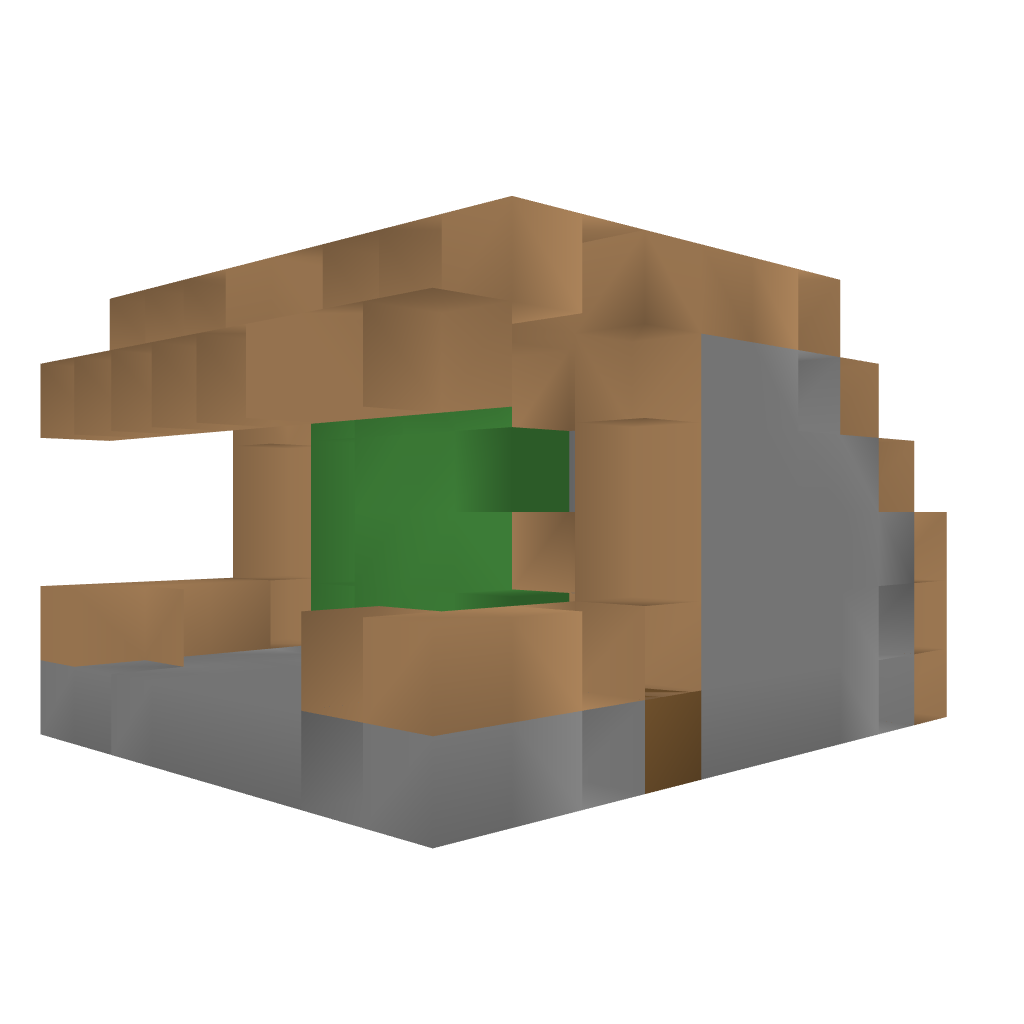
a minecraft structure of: Farm - Cocoa bad low quality